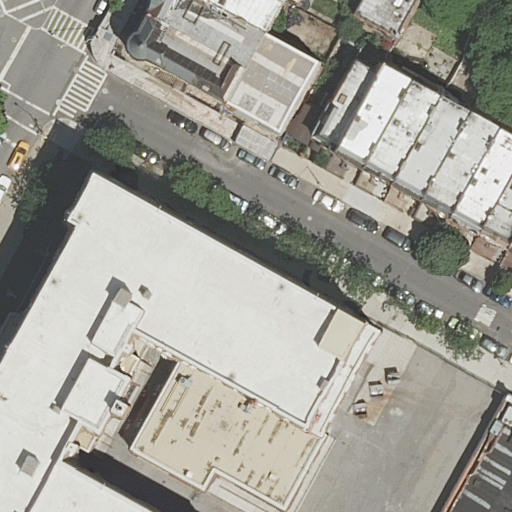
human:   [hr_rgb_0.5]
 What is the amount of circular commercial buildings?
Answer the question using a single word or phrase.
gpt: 0

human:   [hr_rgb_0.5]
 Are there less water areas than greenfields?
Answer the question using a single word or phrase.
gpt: no

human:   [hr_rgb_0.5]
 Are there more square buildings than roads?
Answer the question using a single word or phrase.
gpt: no

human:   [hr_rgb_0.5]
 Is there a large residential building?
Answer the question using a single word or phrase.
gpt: no

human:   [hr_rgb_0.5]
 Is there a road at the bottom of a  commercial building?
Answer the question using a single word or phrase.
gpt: no

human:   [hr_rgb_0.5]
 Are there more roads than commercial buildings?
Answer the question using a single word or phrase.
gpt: yes

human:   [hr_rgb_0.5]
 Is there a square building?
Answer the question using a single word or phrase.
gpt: no

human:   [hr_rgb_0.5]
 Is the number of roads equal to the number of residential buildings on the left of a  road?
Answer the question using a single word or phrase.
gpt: yes

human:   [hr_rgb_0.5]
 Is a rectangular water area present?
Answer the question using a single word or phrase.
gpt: no

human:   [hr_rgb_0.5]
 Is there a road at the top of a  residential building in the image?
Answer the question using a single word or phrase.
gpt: yes

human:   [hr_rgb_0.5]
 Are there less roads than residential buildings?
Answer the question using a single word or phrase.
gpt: yes

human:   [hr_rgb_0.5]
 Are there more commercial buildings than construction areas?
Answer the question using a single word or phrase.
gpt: no

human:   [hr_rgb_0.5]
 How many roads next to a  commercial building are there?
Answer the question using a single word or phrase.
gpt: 0

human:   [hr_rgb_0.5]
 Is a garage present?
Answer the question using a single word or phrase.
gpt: no

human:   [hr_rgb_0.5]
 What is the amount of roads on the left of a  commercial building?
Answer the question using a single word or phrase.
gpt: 0

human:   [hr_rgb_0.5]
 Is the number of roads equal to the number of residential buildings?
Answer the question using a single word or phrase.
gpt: no

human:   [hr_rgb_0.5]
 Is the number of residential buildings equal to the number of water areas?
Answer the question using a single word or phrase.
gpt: no

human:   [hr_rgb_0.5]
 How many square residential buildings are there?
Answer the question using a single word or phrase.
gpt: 0

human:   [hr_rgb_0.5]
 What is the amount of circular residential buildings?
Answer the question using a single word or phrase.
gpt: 0

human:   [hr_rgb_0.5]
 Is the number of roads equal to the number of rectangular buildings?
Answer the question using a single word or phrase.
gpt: no

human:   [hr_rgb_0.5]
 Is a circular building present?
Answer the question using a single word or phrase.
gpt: no

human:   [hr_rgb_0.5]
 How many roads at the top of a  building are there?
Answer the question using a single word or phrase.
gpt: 2

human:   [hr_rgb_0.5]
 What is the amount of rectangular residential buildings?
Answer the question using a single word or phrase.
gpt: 13

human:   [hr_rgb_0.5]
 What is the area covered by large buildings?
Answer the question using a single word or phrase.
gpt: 0m2

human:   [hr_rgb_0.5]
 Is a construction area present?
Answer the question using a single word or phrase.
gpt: no

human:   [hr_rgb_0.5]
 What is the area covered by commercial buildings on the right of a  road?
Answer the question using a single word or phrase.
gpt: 0m2

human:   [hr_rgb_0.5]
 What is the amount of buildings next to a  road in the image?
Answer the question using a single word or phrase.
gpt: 15

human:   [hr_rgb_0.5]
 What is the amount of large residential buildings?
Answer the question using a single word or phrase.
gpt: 0

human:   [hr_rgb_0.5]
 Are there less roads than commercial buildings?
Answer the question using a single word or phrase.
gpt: no

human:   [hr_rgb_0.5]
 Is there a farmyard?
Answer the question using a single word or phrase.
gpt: no

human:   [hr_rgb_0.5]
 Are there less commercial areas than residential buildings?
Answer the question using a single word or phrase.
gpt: yes

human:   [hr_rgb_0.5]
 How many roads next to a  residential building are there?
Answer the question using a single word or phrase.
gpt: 2

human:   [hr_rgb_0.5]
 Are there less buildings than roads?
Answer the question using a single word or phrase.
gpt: no

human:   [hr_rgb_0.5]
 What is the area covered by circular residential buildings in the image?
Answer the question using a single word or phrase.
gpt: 0m2

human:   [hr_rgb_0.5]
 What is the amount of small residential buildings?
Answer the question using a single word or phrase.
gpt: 7

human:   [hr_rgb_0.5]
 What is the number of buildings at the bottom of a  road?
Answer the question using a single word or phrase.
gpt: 9